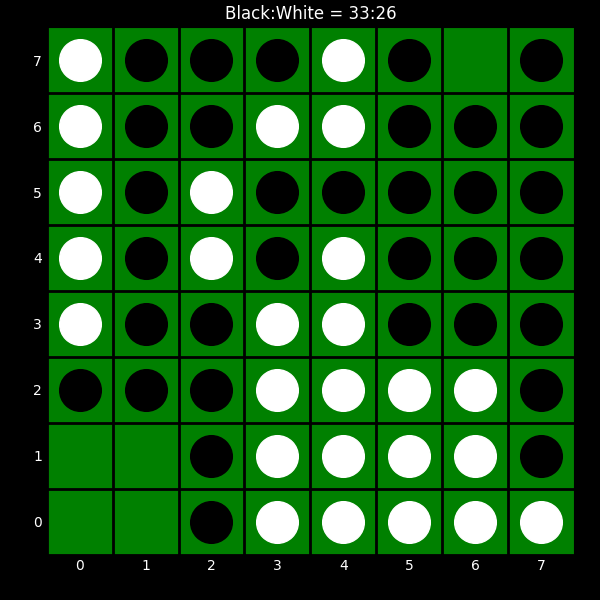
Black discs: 33
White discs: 26